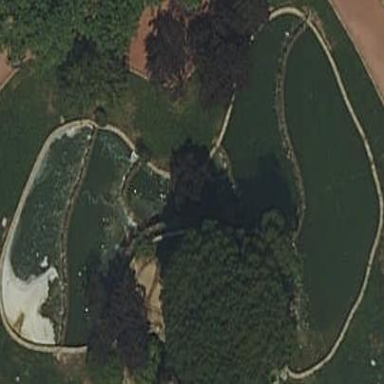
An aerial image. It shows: Beautiful lake surrounded by nature.